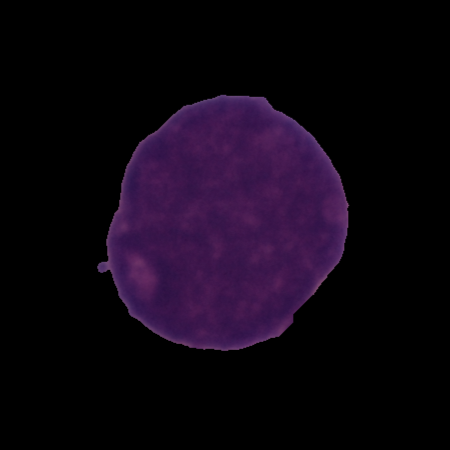
Label: cancer